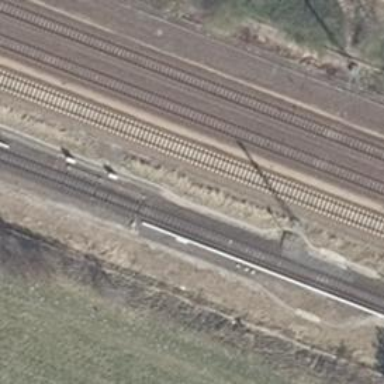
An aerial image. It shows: Railway signal.